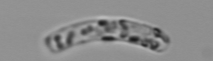
Label: Guinardia_striata